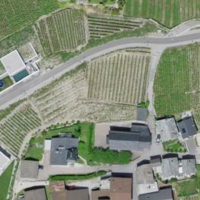
EUNIS habitat code: 40
Species observed at this site:
Chelidonium majus